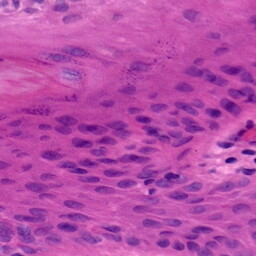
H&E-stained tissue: Skin